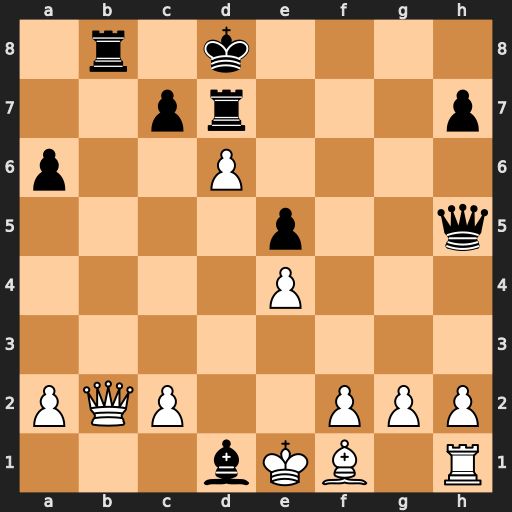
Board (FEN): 1r1k4/2pr3p/p2P4/4p2q/4P3/8/PQP2PPP/3bKB1R
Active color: w
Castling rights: K
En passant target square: -
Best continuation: Qxb8#